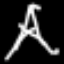
Label: The Eiffel Tower